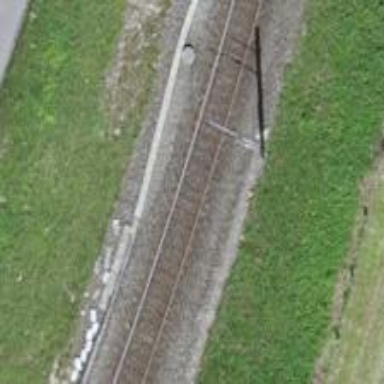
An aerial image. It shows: Single-track railway with electrified contact lines.